Question: What I have done so far is :
'''
/** Default location of help files folder */
private static final String DEFAULT_PATH = "../../../../resources/files/help/";
/** A 404 error file */
private static final String ERROR_404 = "../../../../resources/files/help/404.html";
/**
* @param fileName
* @return The URL of file, if found at default location, otherwise a 404 error page URL.
*/
public static URL getURL(String fileName) throws MalformedURLException{
URL url = (new File(ERROR_404)).toURI().toURL();
System.out.println(url);
url = (new File(DEFAULT_PATH + fileName)).toURI().toURL();
System.out.println(url);
return url;
}
'''
Output:
> file:/H:/My%20Project/Project%20Name%20Module/../../../../resources/files/help/404.html
file:/H:/My%20Project/Project%20Name%20Module/../../../../resources/files/help/plazaCode.html
Folder Hierarchy in the JAR created through NetBeans:

I am on Windows 7, JDK 7.
Actually I want this 'URL' for a 'JTextPane' to show a HTML page by method:
'''
textPane.setPage(URL url);
'''
Can I have any better solution than this? and with the same Folder Heirarchy.. ?
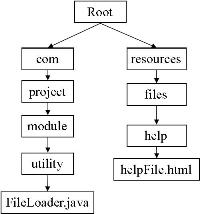
Answer: 1. 404.html since this is an application resource, it will probably end up embedded in a Jar.
2. Resources in archives cannot be accessed using a File object.
3. URL getURL(String fileName) To help avoid confusion, change that to URL getURL(String resourceName).
4. Use Class.getResource(String) much as discussed on your previous questions.
5. 'Relative' URLs become dangerous by that stage, since they depend on the package of the class that calls them, I generally make them 'absolute' by prefixing the entire path with a single / which effectively means 'look for this resource, from the root of the run-time class-path'.
So that 'String' might read (adjusting the rest of the code as already advised):
'''
private static final String ERROR_404 = "/resources/files/help/404.html";
'''